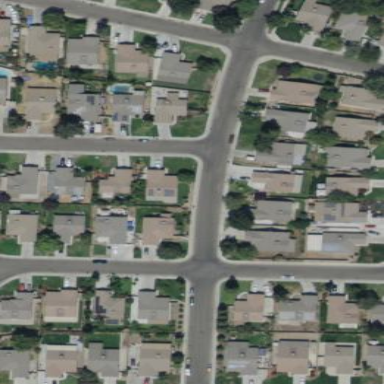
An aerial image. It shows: Single-family residential area in neighborhood setting.